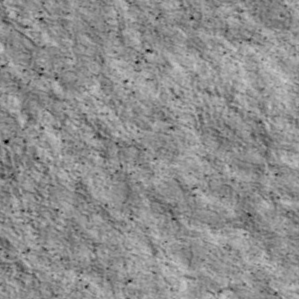
Label: non_frost